Aerial crown-view tile of a tropical tree (Barro Colorado Island, Panama), acquired 20241014:
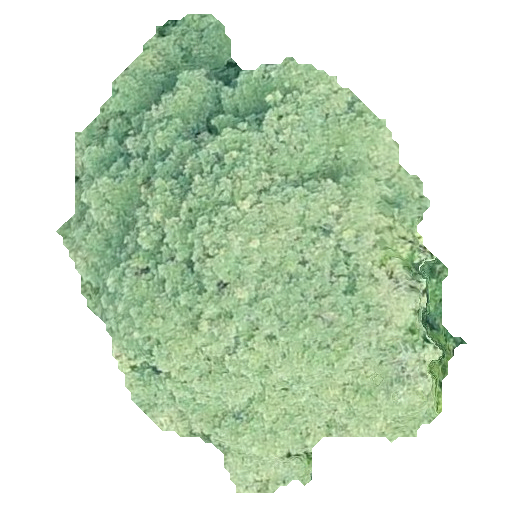
Species: Tabebuia rosea
GBIF accepted scientific name: Tabebuia rosea
Crown area: 195.046 m²